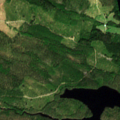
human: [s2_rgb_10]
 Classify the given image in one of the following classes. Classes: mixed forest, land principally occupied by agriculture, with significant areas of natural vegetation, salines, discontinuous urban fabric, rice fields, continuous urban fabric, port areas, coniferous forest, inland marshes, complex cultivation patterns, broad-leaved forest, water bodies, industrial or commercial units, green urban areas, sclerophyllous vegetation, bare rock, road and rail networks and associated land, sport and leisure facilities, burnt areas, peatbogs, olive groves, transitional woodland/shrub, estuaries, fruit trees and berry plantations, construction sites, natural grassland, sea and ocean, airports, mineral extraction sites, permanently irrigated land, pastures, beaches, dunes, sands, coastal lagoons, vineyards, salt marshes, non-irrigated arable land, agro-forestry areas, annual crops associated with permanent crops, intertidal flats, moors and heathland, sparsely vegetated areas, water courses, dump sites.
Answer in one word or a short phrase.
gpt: coniferous forest, transitional woodland/shrub, water bodies